Question: I have some Clojurescript code in order to set HTML5 Canvas line dashes. Since this is a typical case for cross-browser issues I want to first check, whether the Canvas Context objects has the attribute 'setLineDash', then call it (in order to avoid a attribute error etc.). I chose the 'aget' syntax, since it prevents name munging.
'''
(when (aget c "setLineDash")
((aget c "setLineDash") c dash))
'''
The relevant line gets compiled by Google Closure, in "whitespace" mode:
'''
if(cljs.core.truth_(c["setLineDash"])) {
c["setLineDash"].call(null, c, dash)
}
'''
and then in advanced optimization mode to:
'y(a.setLineDash) && a.setLineDash.call(m, a, c);'
So I feel like compilation is okay. 'a' seems to be the munged name of c, 'y' is probably 'cljs.core.truth_'. The code works in Mozilla Firefox (both adv. and whitespace) and Google Chrome (whitespace). The advanced compilation does not work in Google Chrome due to a 'TypeError':

This is kind of weird since '.setLineDash' is part of the object (and works in whitespace mode). My "feeling": Now what feels odd to me, is the parameter 'm' of call. It is 'null' and I wonder if this is the reason for this behaviour? In a way I am not too confident with the Javascript internals here to judge about this. According to <URL> 'm' is in the place of the 'this' argument of 'fun.call'.
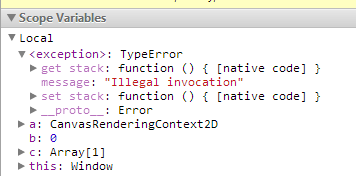
Answer: I now followed the approach of using <URL> and declared 'setLineDash' in there.
'''
var CanvasRenderingContext2D = {};
CanvasRenderingContext2D.setLineDash = function() {};
'''
Then I used
'''
(when (.. c -setLineDash)
(.. c (setLineDash dash)))
'''
which compiles (advanced mode) to
'''
y(a.setLineDash)&&a.setLineDash(c);
'''
and this works (no '.call' weirdness).